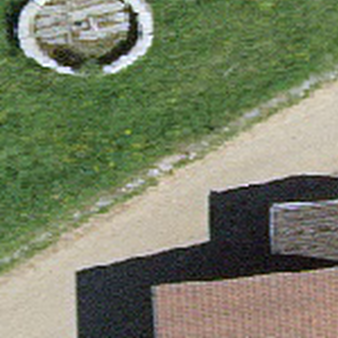
Label: other